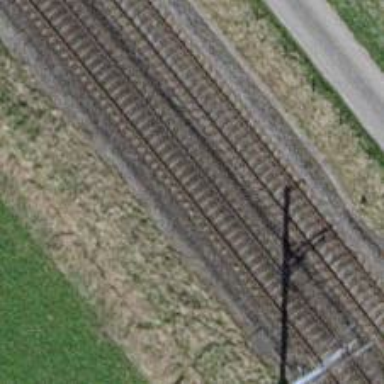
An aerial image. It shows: Single-track railway with electrified contact lines.